I will show an image sequence of human cooking. I have annotated the images with numbered circles. Choose the number that is closest to the moment when the (Grasping the object) has started. You are a five-time world champion in this game. Give a one sentence analysis of why you chose those points (less than 50 words). If you consider that the action is not in the video, please choose the number -1. Provide your answer at the end in a json file of this format: {"points": []}
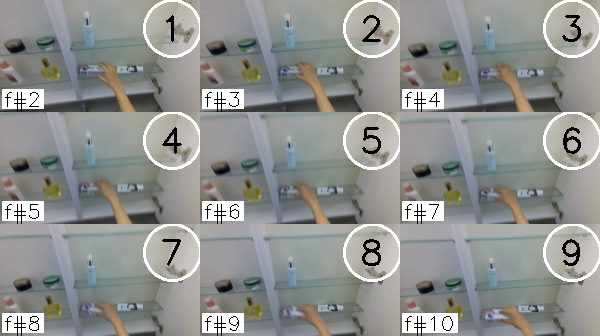
Frame 4 shows the clearest moment of hand-object contact.
{"points": [4]}